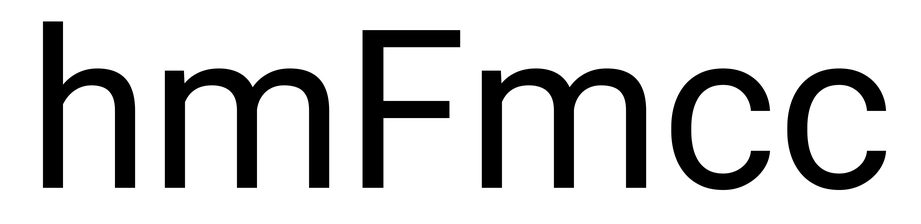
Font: Roboto_Regular